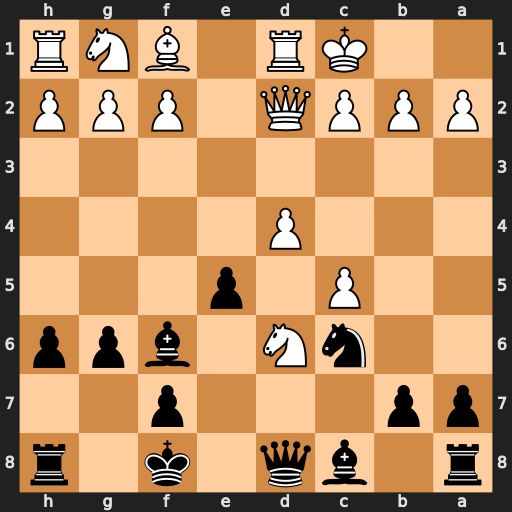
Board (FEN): r1bq1k1r/pp3p2/2nN1bpp/2P1p3/3P4/8/PPPQ1PPP/2KR1BNR
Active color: b
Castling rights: -
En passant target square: -
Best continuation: Bg5 f4 Bxf4 Qxf4 exf4